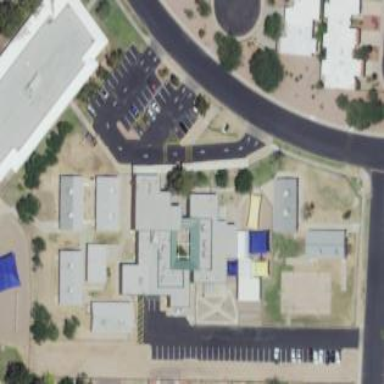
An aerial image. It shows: School.